Question: Suppose i would like to draw an image like the following:

Where the pixel values are refined to 0 for black and white for 1.
These line are drawn with specific radius and angles
Now I create a 80 x 160 matrix
texturematrix = zeros(80,160);
then i want to change particular elements to be 1 according to the lines conditions
but how do i make them repeatedly with specific distance apart from each others effectively?
Thanks a lot everyone!
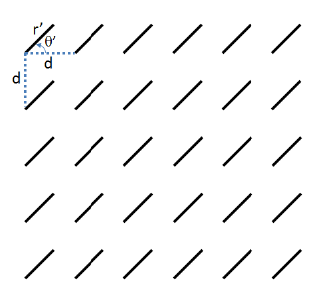
Answer: This might not be what you are looking for, but generating such an image could be done by plotting a set of lines, as follows:
'''
% grid sizes
m = 6;
n = 5;
% line length and angle
len = 1;
theta = .1*pi;
[a,b] = meshgrid(1:m,1:n);
x = reshape([a(:),a(:)+len*cos(theta),nan(numel(a),1)]',[],1);
y = reshape([b(:),b(:)+len*sin(theta),nan(numel(b),1)]',[],1);
h = figure();
plot(x,y,'k', 'LineWidth', 2);
'''
But this has nothing to do with a texture matrix. So, we construct a matrix of desired size:
'''
set(gca, 'position',[0 0 1 1], 'units','normalized', 'YTick',[], 'XTick',[]);
frame = frame2im(getframe(h),[0 0 1 1]);
im = imresize(frame,[80 160]);
M = ~(im(2:end,2:end,1)==255);
'''